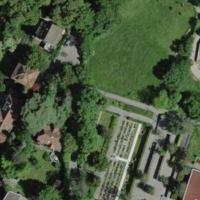
EUNIS habitat code: 53
Species observed at this site:
Lamium maculatum
Prunus spinosa